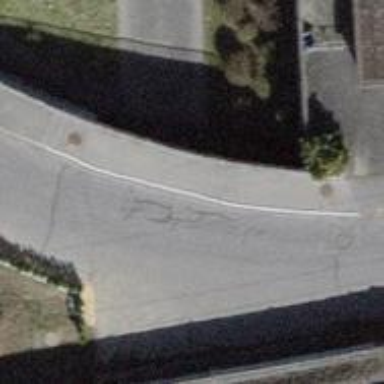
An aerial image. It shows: Tunnel under the road used for service purposes.